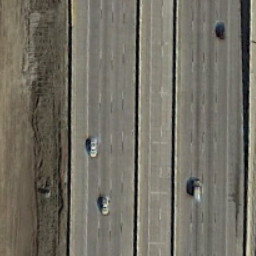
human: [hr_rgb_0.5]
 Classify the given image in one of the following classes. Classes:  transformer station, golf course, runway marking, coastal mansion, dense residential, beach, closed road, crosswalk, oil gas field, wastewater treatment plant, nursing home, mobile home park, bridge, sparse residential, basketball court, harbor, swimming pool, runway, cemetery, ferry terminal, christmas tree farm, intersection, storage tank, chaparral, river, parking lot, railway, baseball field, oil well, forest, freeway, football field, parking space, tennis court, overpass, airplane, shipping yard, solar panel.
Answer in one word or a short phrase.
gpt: freeway